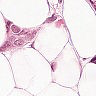
Metastatic tissue present: yes